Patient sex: M
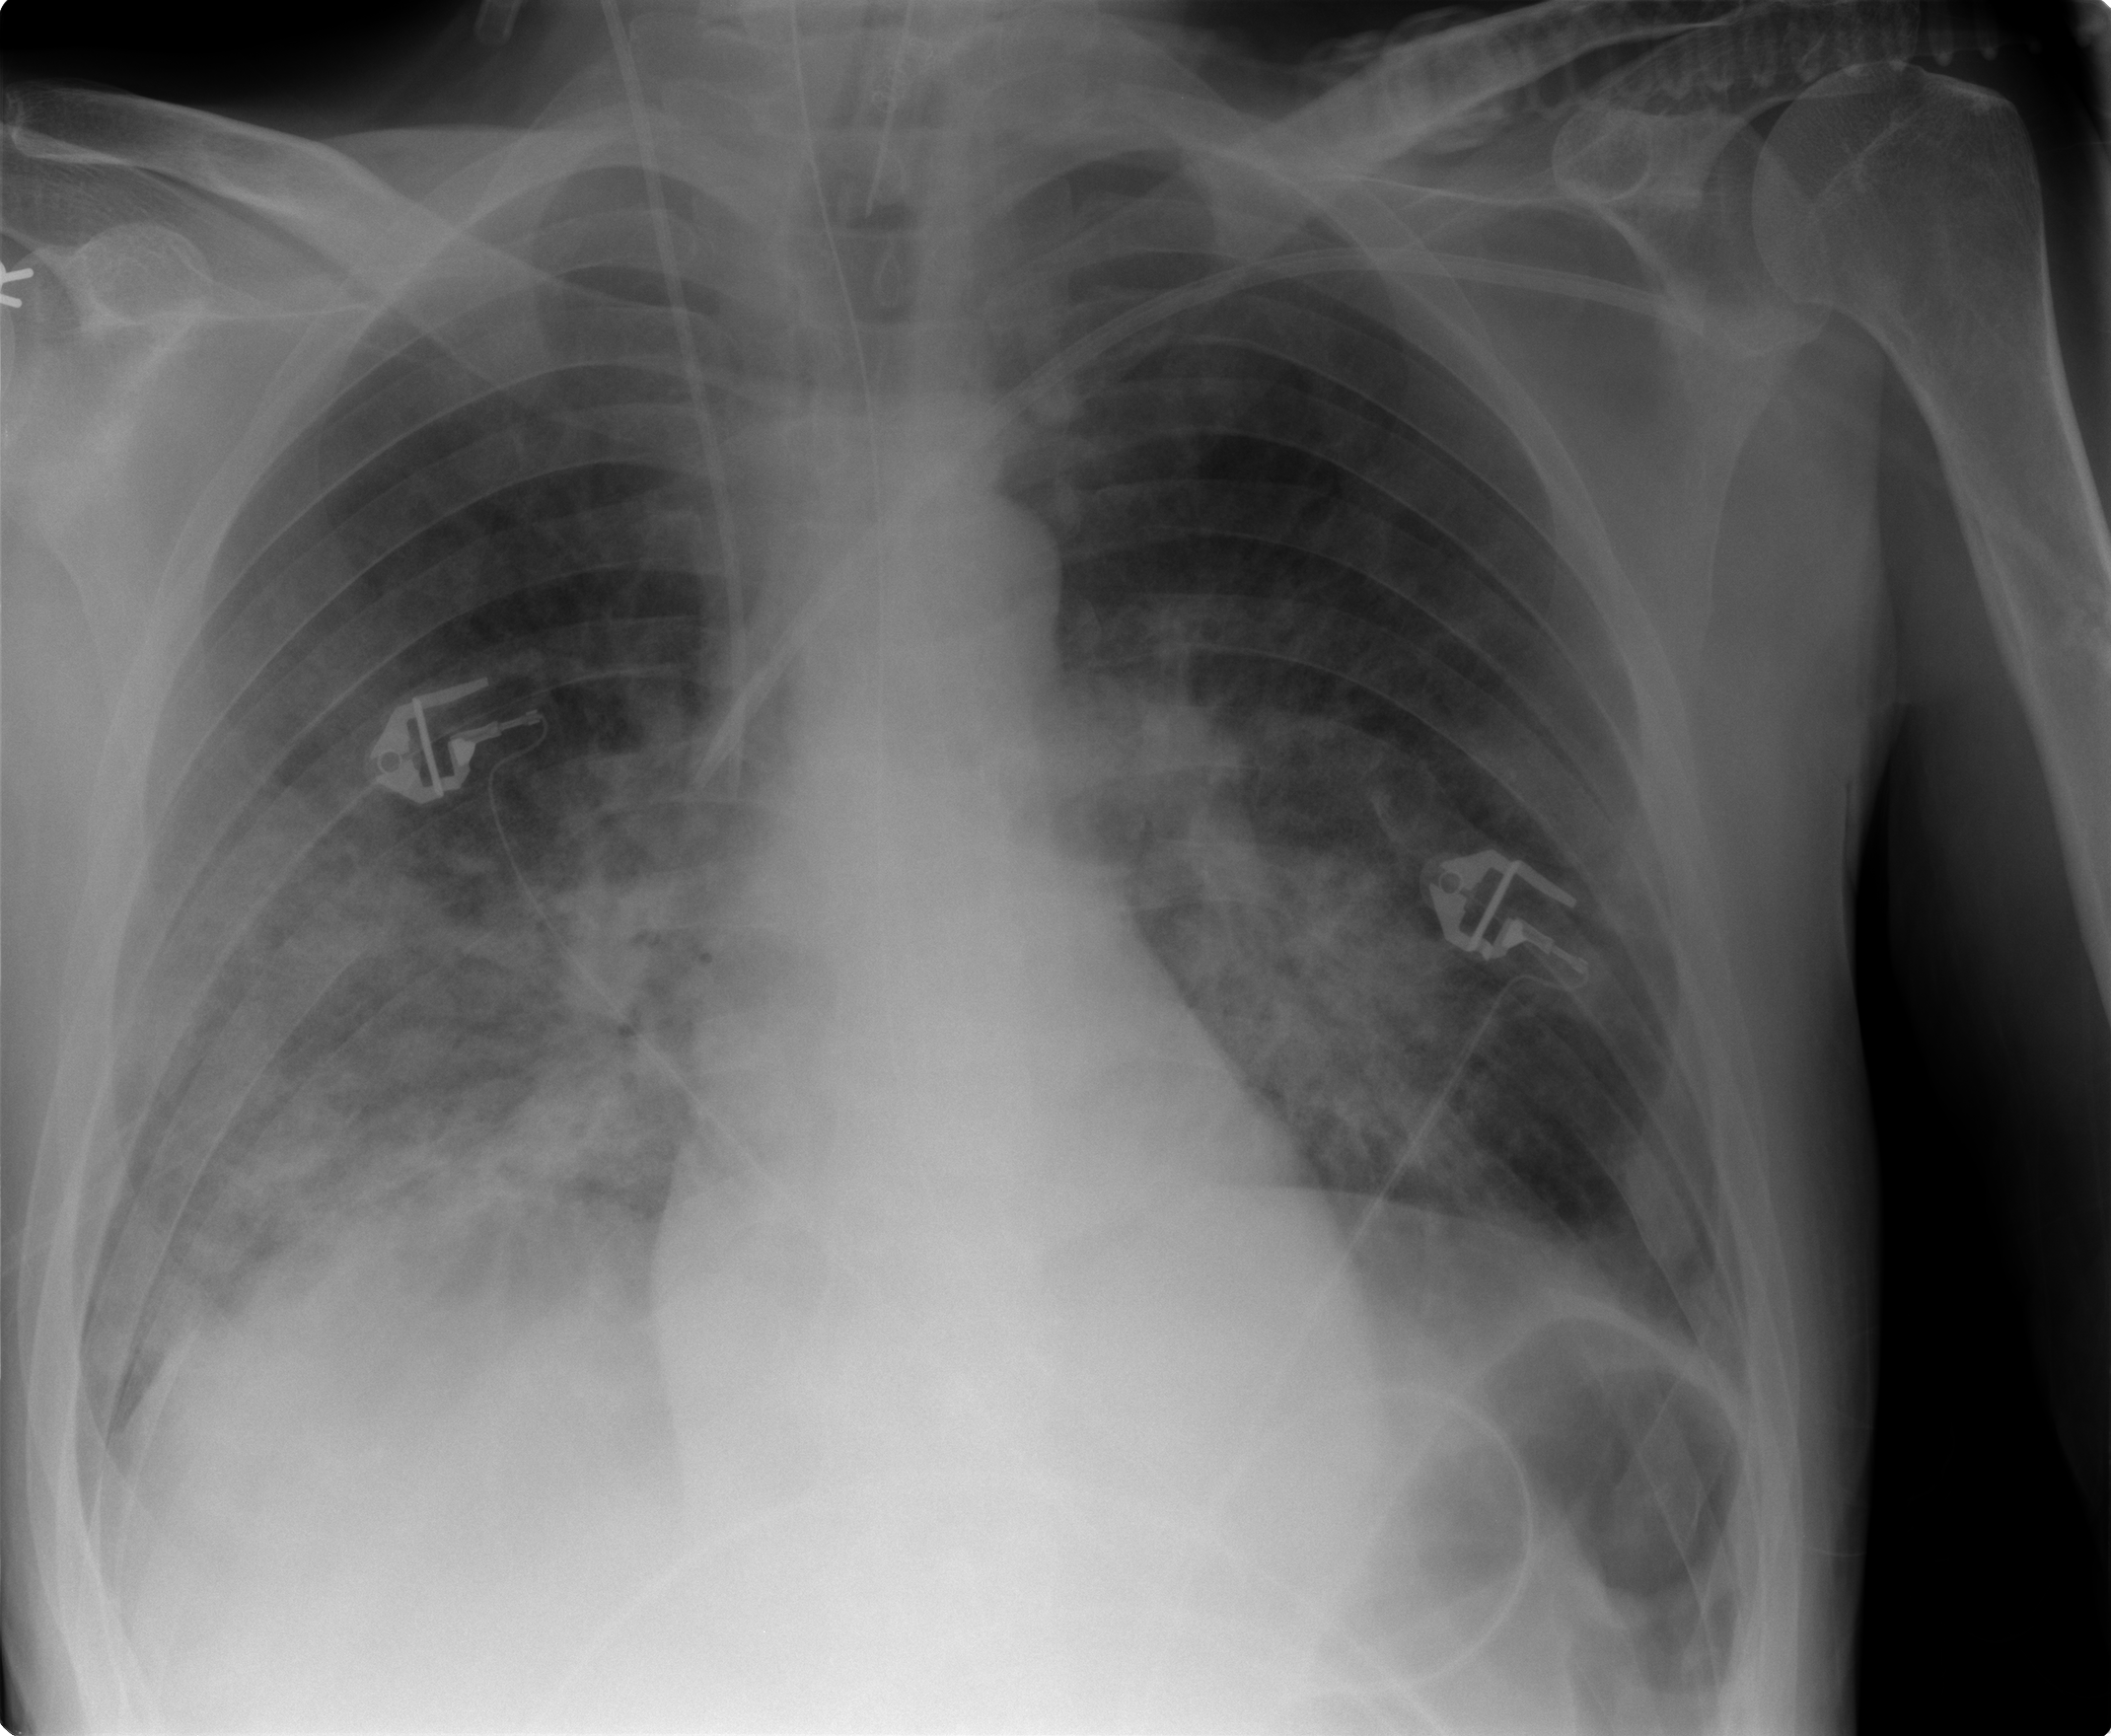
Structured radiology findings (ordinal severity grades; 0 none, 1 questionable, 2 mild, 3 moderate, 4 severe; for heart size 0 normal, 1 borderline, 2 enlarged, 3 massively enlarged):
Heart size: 0
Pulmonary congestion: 2
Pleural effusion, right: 0
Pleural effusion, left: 0
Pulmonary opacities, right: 3
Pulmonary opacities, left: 3
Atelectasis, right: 2
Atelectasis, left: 2